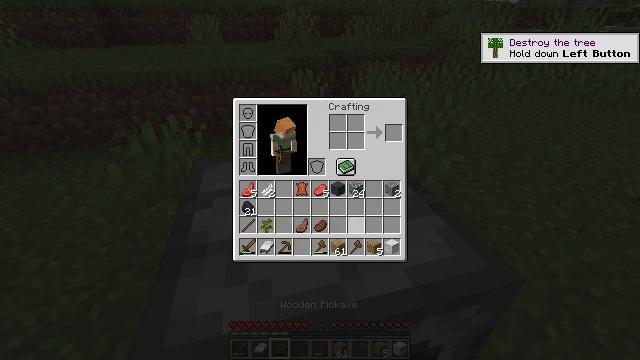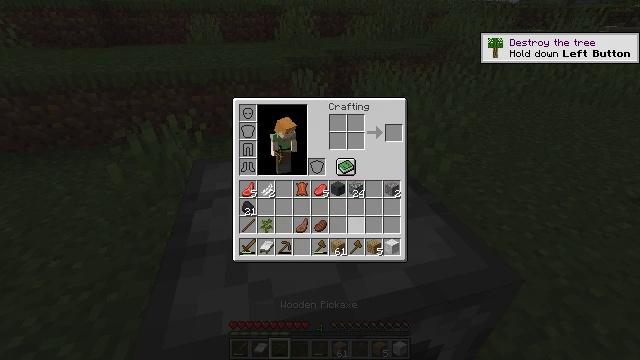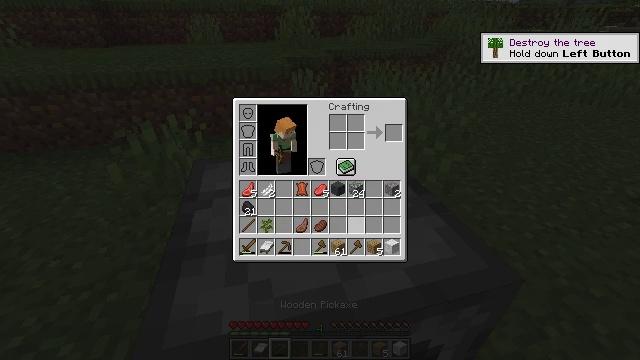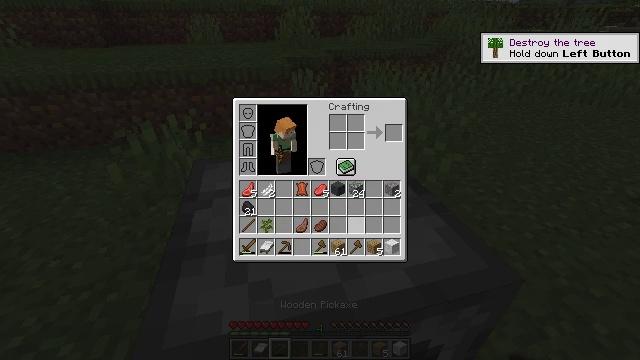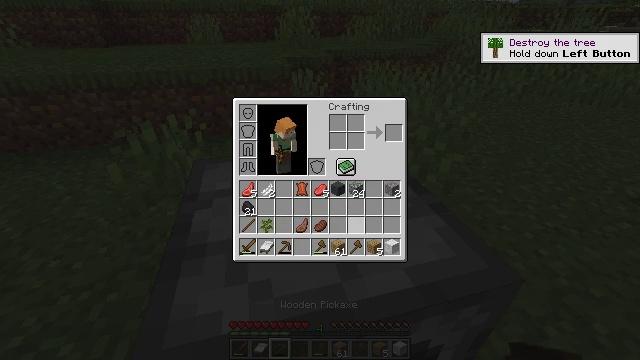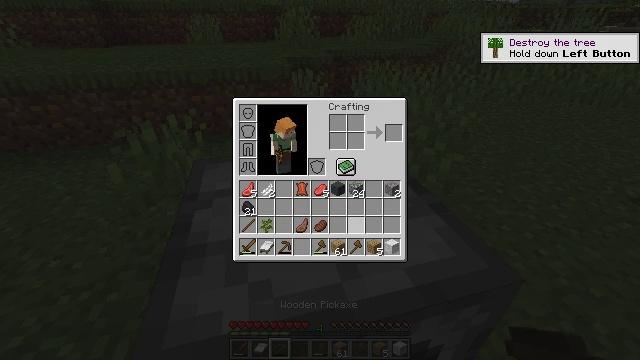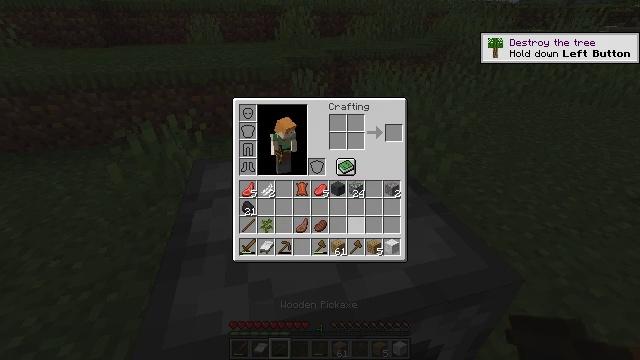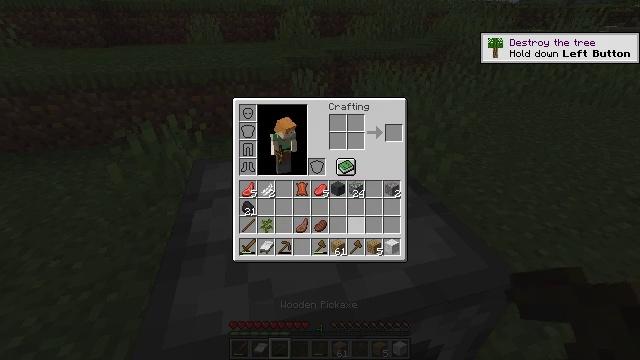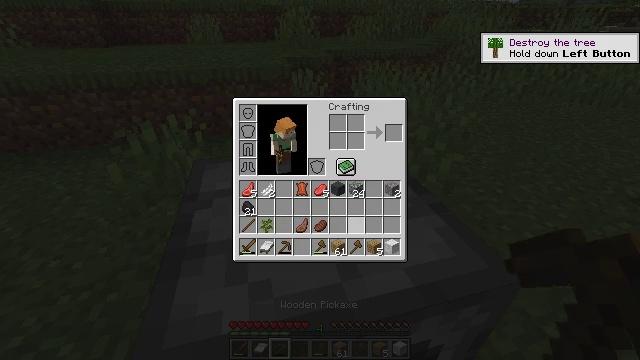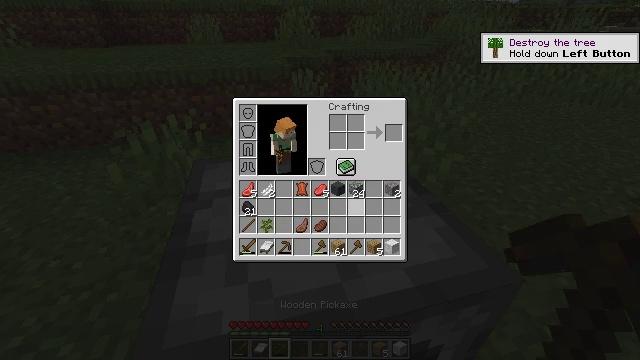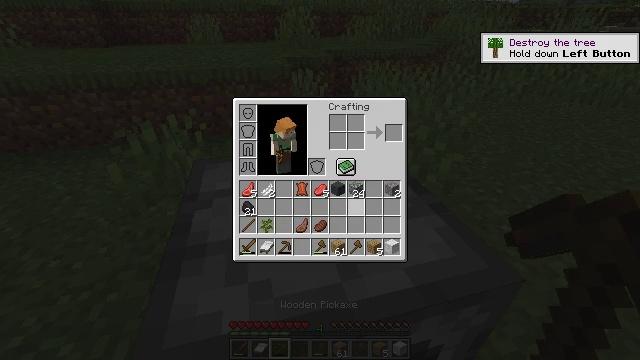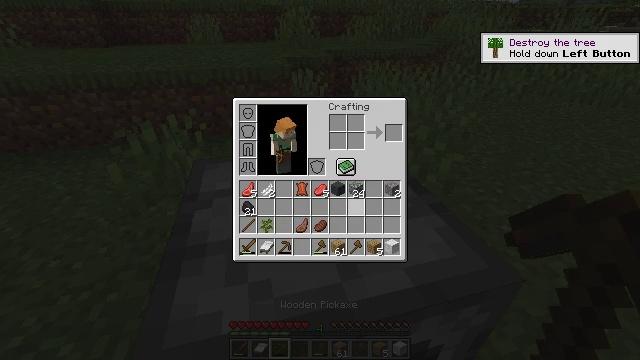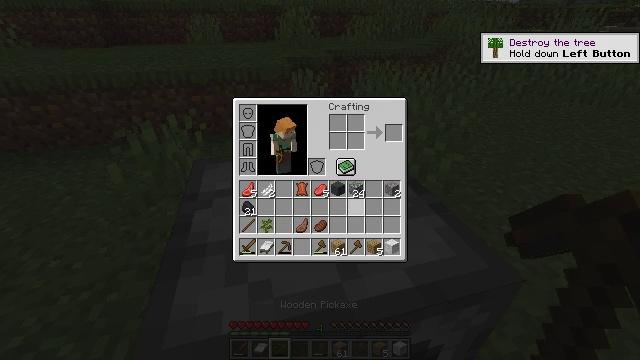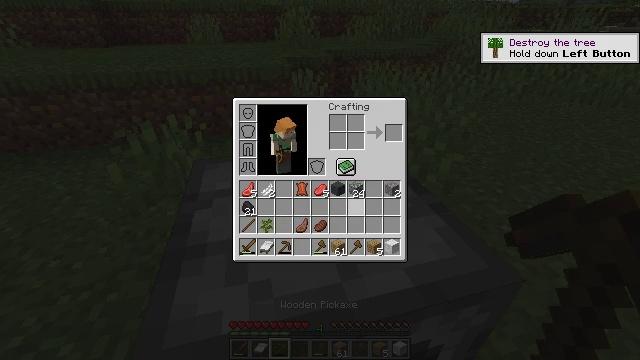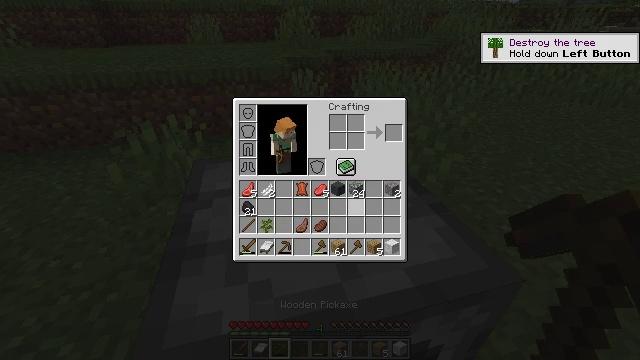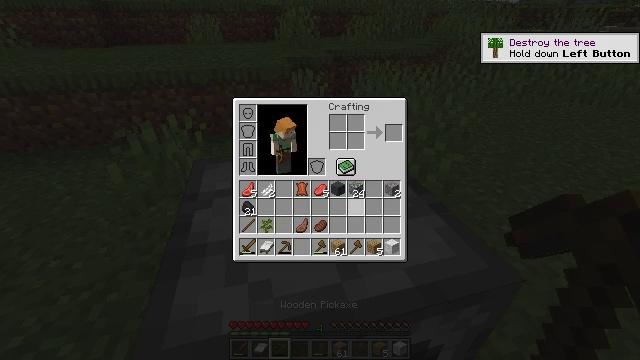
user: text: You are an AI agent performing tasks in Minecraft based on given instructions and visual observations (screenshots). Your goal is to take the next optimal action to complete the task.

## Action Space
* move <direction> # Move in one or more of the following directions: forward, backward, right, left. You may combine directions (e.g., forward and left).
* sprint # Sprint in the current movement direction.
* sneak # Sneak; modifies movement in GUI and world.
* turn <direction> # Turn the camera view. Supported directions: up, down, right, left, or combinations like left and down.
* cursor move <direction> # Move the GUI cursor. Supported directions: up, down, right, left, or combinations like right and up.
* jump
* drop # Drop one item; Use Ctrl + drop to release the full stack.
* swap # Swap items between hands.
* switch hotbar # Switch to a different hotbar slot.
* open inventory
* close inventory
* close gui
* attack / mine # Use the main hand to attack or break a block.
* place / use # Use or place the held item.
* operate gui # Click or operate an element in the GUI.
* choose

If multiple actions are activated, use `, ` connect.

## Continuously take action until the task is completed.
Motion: motion action
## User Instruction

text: Reclaim the furnace for later use.
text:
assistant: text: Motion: no_op
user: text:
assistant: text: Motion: no_op
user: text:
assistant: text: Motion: no_op
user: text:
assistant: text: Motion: no_op
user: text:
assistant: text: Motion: no_op
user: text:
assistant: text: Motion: no_op
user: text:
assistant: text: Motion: no_op
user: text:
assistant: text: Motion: no_op
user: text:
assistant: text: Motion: no_op
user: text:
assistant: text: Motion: no_op
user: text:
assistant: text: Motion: no_op
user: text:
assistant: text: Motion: no_op
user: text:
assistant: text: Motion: no_op
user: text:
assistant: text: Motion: no_op
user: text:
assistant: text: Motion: no_op
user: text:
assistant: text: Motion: no_op
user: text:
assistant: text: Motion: no_op
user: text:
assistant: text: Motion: no_op
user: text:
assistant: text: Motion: no_op
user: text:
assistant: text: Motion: no_op
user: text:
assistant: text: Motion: no_op
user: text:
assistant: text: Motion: no_op
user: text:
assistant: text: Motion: no_op
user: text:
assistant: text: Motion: no_op
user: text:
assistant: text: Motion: no_op
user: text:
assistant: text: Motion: no_op
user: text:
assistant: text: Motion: no_op
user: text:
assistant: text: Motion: close gui
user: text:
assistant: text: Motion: open inventory
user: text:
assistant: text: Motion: no_op